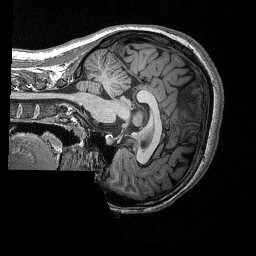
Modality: T1w
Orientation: sagittal
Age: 18
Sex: female
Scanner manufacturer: siemens
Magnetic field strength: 3 T
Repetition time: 2.53 s
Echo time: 0.00309 s